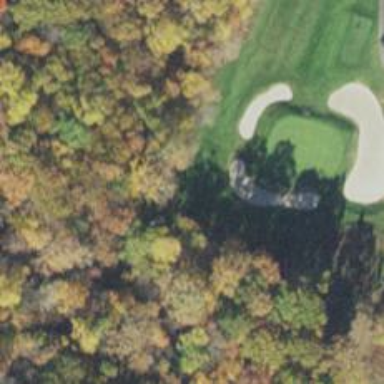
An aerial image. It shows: Golf tee.